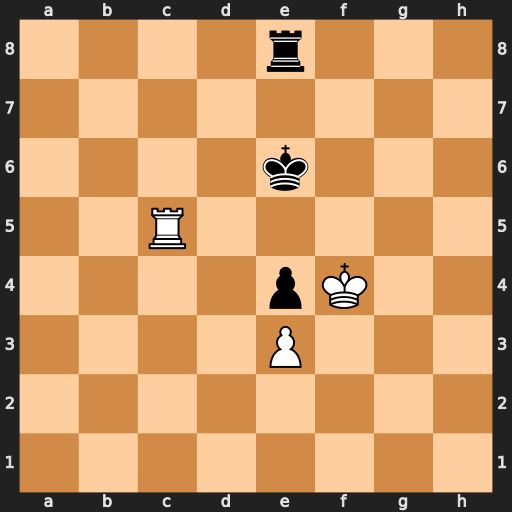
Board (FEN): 4r3/8/4k3/2R5/4pK2/4P3/8/8
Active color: w
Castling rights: -
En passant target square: -
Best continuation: Re5+ Kf7 Rxe8 Kxe8 Kxe4